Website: crate-barrel
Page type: billing-address
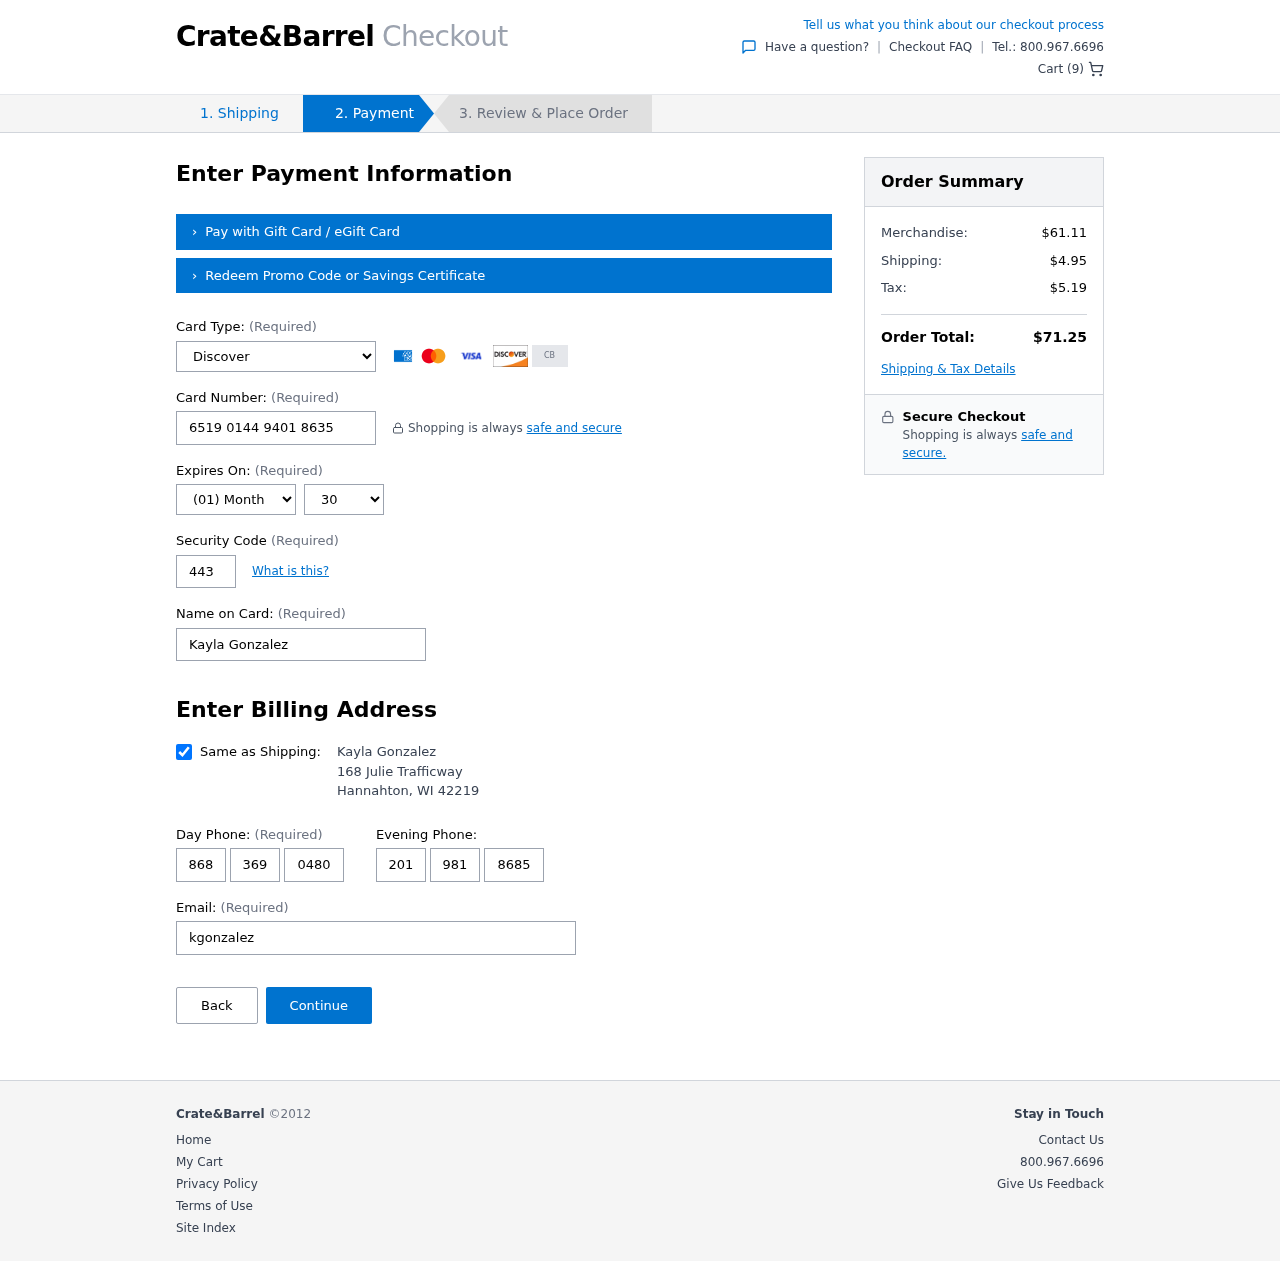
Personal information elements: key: PII_CARD_CVV
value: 443
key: PII_CARD_EXPIRY_MONTH
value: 01
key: PII_CARD_EXPIRY_YEAR
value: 30
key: PII_CARD_NUMBER
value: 6519 0144 9401 8635
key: PII_CARD_TYPE
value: Discover
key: PII_CITY
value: Hannahton
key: PII_EMAIL
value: kgonzalez@gmail.com
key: PII_FULLNAME
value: Kayla Gonzalez
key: PII_PHONE_ALT_AREA
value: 201
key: PII_PHONE_ALT_PREFIX
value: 981
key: PII_PHONE_ALT_SUFFIX
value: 8685
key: PII_PHONE_AREA
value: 868
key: PII_PHONE_PREFIX
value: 369
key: PII_PHONE_SUFFIX
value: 0480
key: PII_POSTCODE
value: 42219
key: PII_STATE_ABBR
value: WI
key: PII_STREET
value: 168 Julie Trafficway
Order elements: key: ORDER_NUM_ITEMS
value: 9
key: ORDER_SUBTOTAL
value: $61.11
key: ORDER_SHIPPING_COST
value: $4.95
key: ORDER_TAX
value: $5.19
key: ORDER_TOTAL
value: $71.25